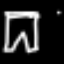
Label: pants